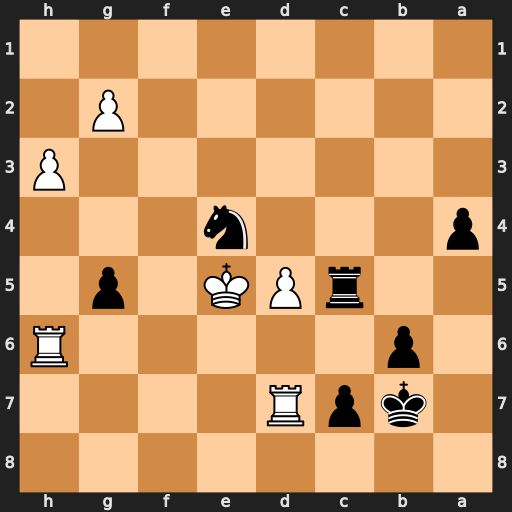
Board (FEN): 8/1kpR4/1p5R/2rPK1p1/p3n3/7P/6P1/8
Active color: b
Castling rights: -
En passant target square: -
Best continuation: a3 Rc6 a2